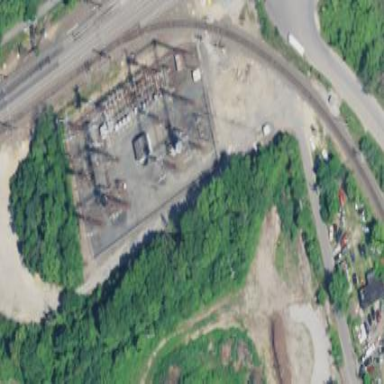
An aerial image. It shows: Switch used for power control.